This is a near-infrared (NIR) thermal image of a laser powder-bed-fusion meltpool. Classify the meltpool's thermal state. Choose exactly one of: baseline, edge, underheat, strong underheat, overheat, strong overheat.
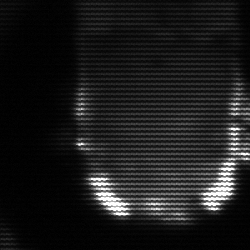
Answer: baseline